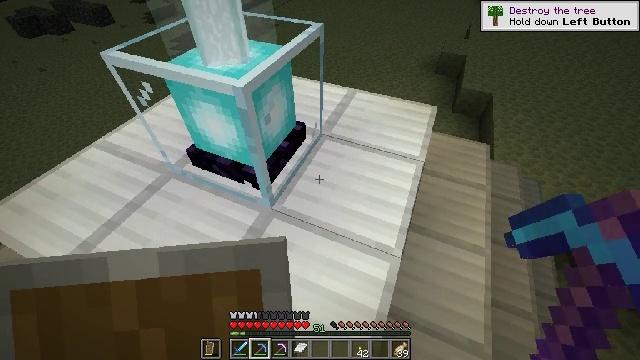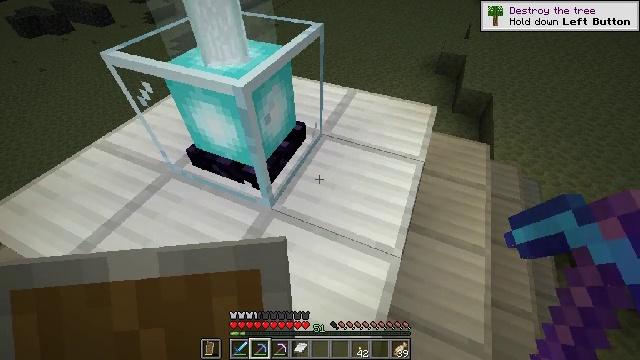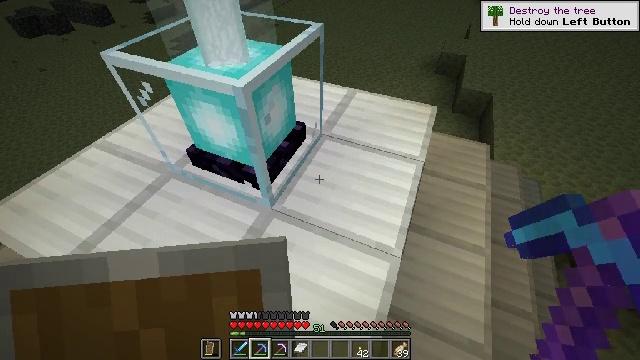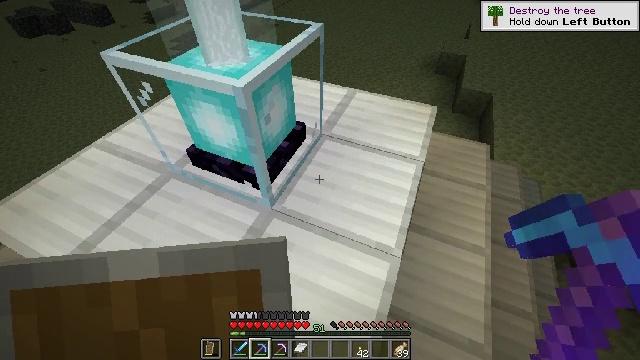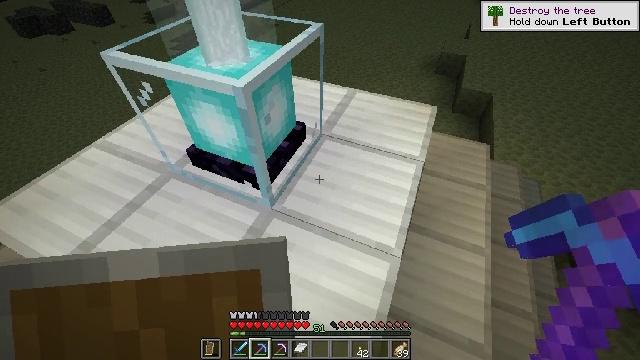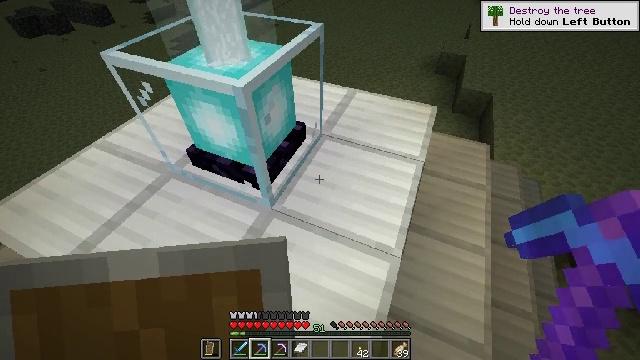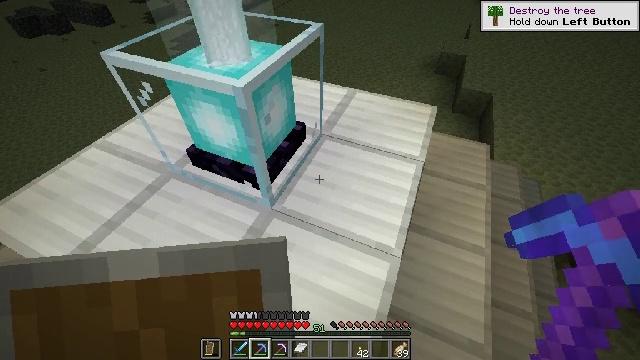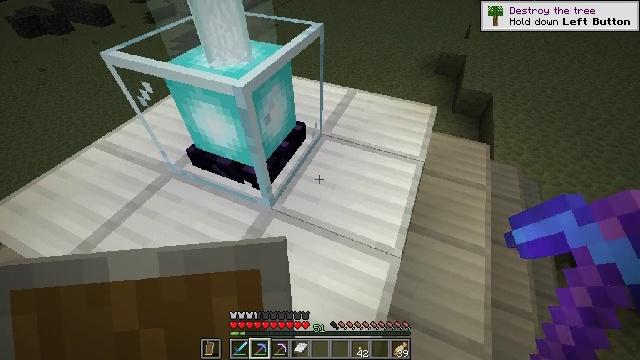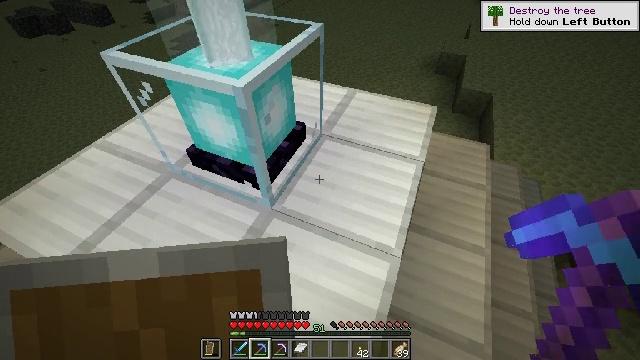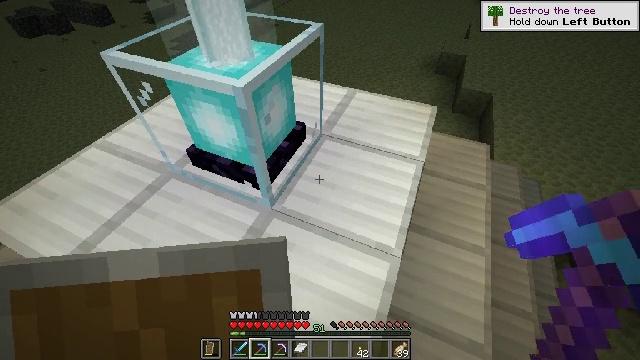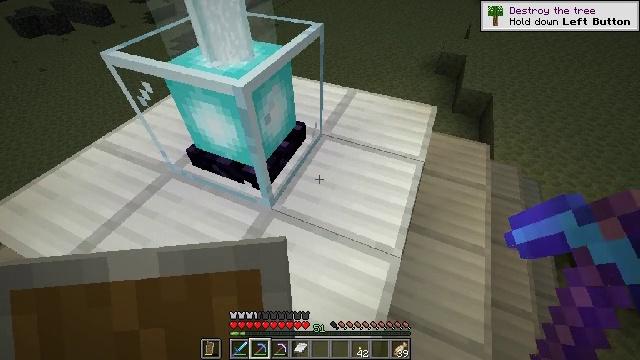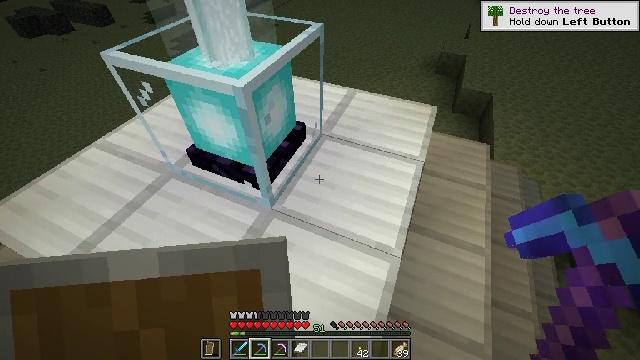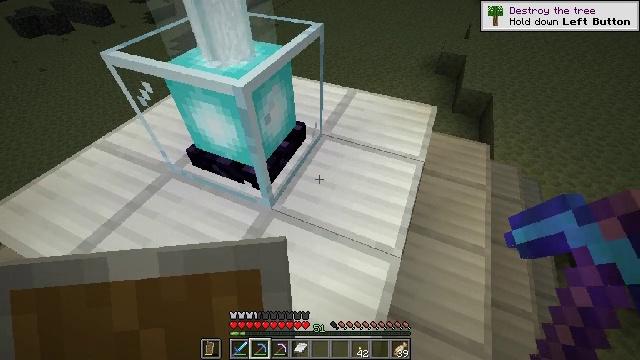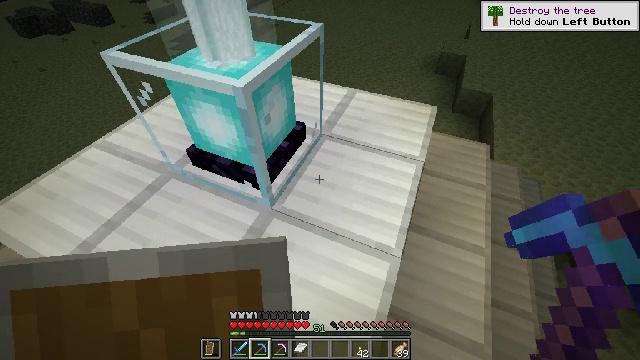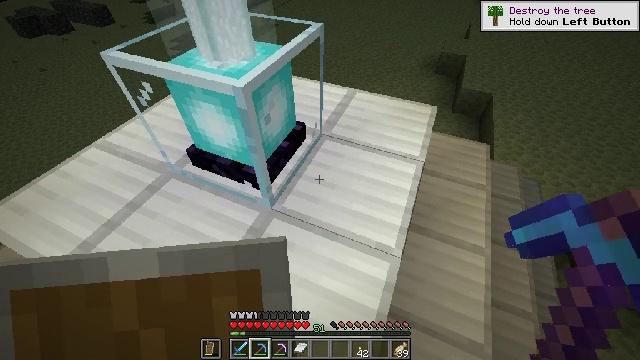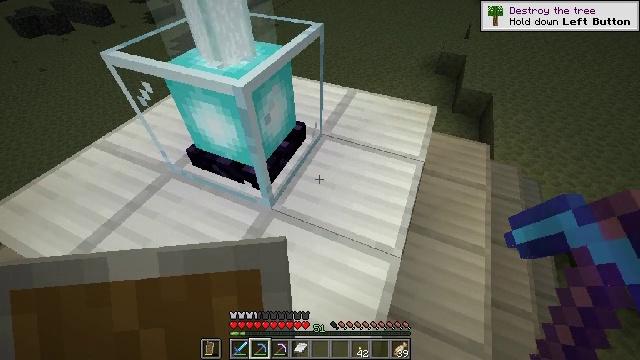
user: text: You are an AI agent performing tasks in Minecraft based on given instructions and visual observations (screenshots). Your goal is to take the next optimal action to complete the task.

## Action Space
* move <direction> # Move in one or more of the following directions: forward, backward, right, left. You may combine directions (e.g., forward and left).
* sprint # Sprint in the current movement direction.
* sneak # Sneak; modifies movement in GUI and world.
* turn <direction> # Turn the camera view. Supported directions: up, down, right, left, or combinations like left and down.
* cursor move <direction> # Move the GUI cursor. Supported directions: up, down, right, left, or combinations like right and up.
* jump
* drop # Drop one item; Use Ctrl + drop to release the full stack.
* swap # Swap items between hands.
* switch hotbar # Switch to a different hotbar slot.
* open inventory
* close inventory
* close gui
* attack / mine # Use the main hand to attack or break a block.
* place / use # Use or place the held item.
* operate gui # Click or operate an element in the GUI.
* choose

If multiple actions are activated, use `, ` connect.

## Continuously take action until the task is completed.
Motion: motion action
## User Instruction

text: Break the end stone bricks.
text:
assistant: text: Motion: no_op
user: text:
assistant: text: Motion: no_op
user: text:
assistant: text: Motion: no_op
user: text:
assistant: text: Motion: no_op
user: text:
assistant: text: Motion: no_op
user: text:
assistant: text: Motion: no_op
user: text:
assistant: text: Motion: no_op
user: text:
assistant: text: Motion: no_op
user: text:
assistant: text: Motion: no_op
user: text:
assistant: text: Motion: no_op
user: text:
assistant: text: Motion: no_op
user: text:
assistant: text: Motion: no_op
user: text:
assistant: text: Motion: no_op
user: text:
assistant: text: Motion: no_op
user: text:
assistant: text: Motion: no_op
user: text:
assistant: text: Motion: no_op
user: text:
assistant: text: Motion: no_op
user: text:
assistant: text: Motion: no_op
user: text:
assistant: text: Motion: no_op
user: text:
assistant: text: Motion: no_op
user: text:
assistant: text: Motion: no_op
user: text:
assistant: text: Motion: no_op
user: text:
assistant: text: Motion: no_op
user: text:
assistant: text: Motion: no_op
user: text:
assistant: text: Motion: no_op
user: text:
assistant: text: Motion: no_op
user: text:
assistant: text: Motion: no_op
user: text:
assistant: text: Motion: no_op
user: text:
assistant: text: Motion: no_op
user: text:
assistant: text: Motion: no_op